Question: How do I make a div top to be the bottom of other div like this:

I selected with firebug the div that I need the top to be always the bottom of
'''
<div class="menu-banner">
'''
What CSS would do the trick, or I need to use jQuery for this?
The target div and teh menu-banner div are both direct child of body. And that target is not child of menu-banner.
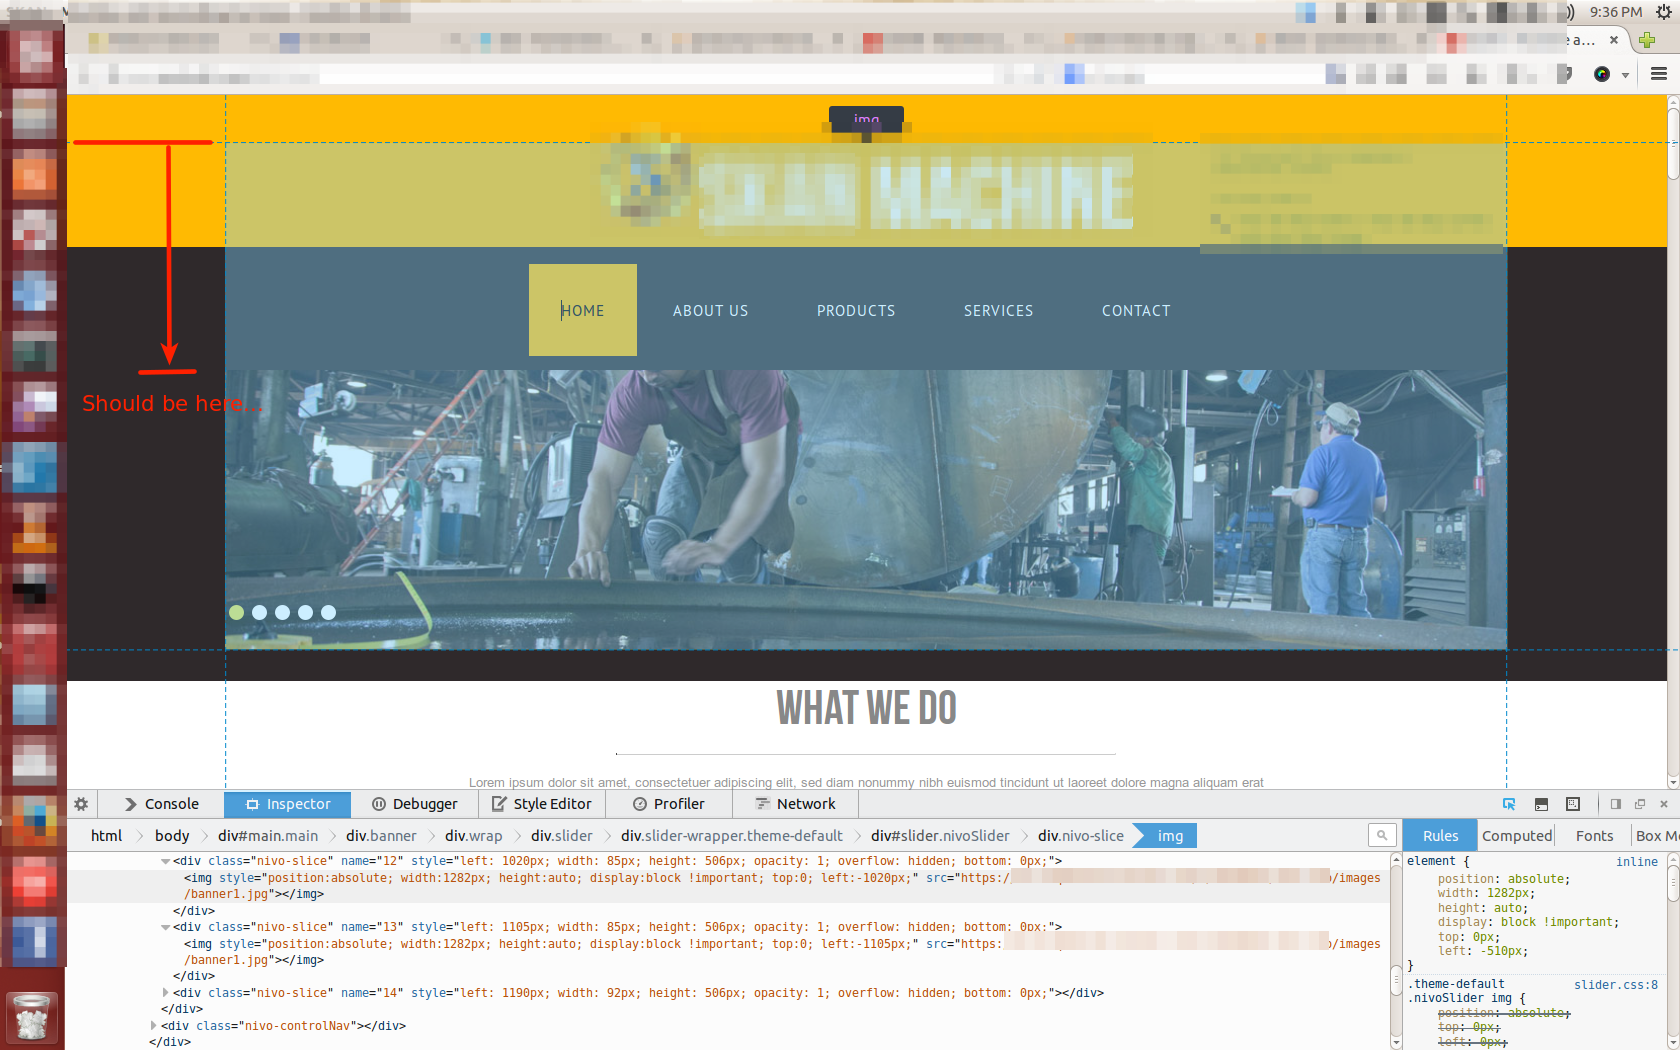
Answer: I solved this problem by simply adding a 'padding-top' with value '15%'